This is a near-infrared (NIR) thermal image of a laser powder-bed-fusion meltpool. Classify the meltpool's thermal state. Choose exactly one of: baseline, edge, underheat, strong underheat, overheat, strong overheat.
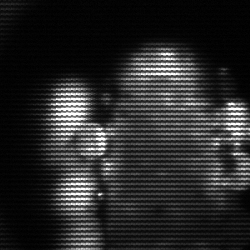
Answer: strong underheat